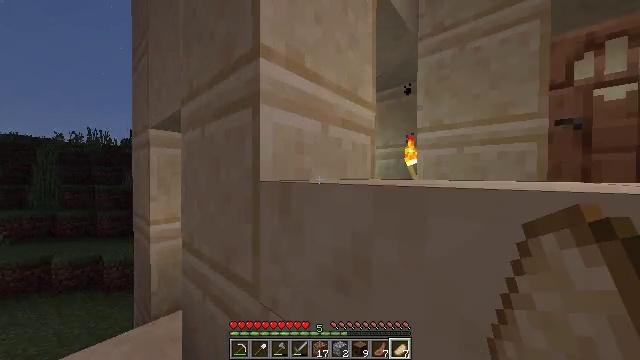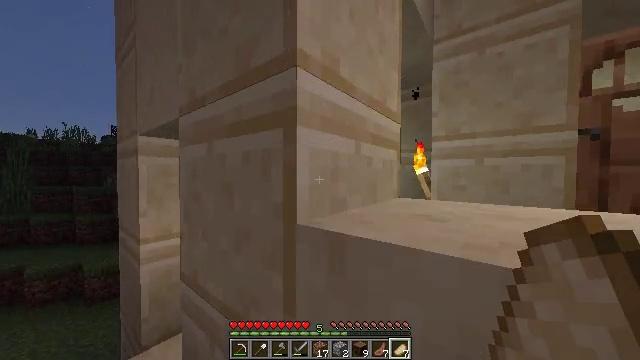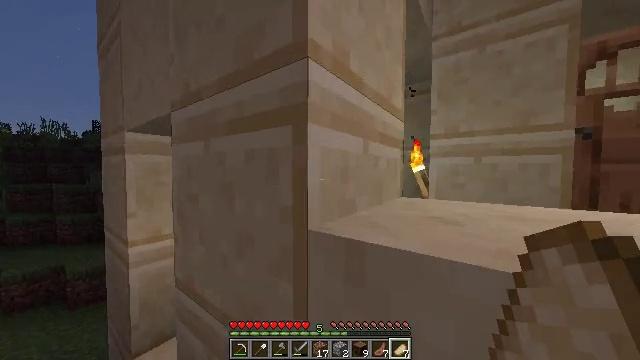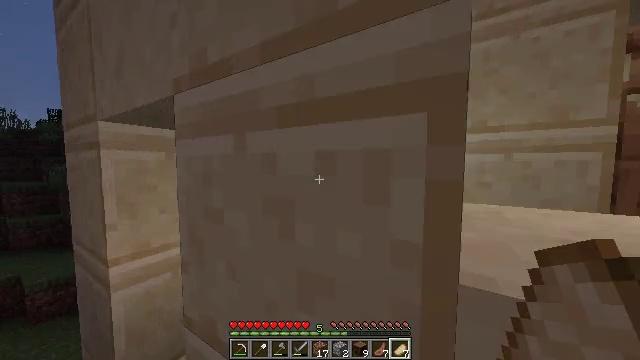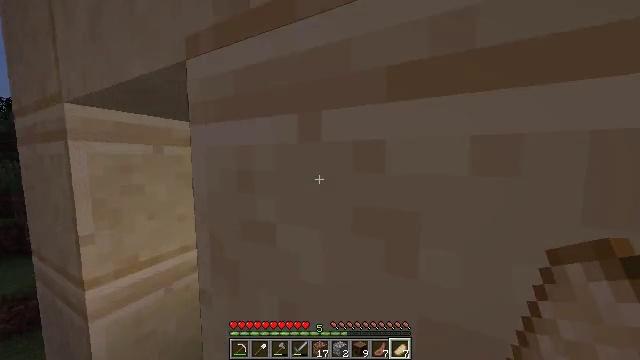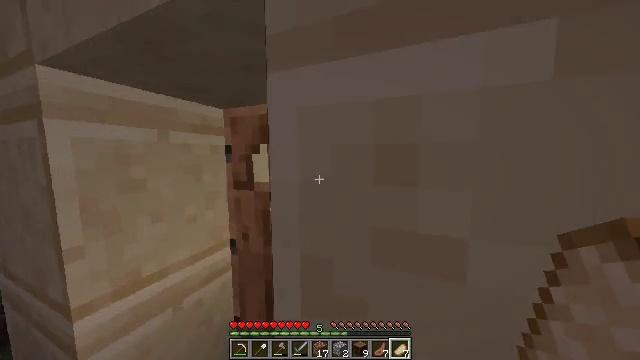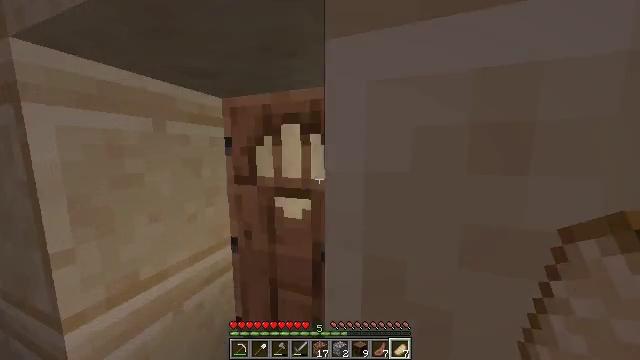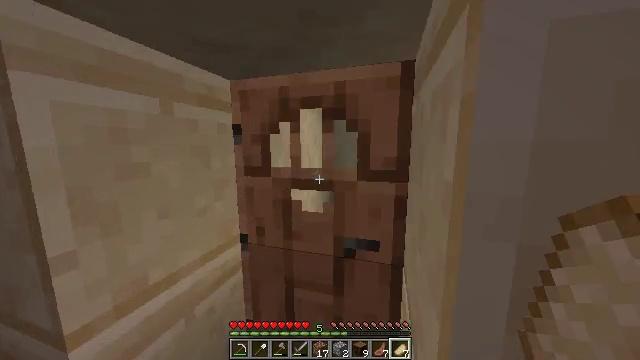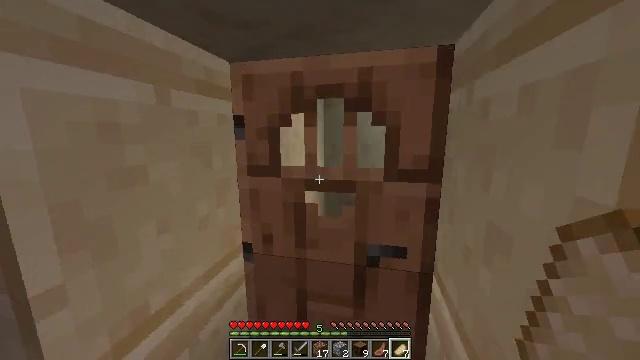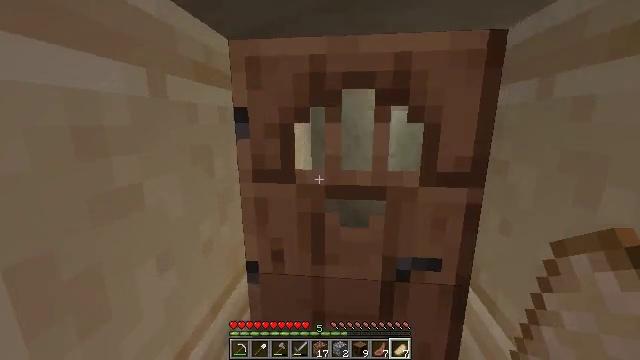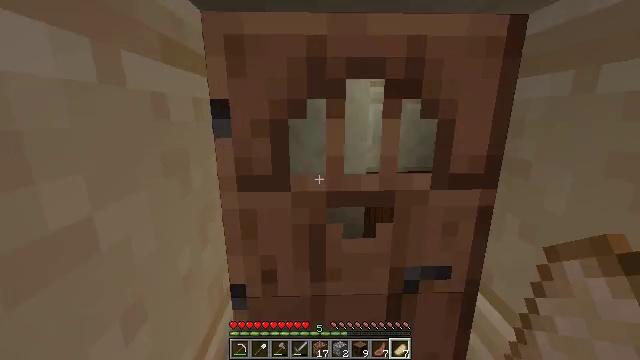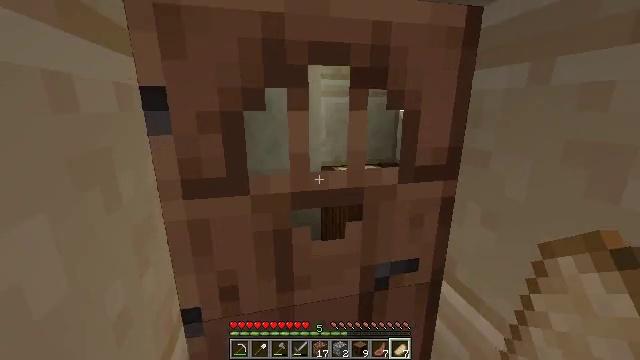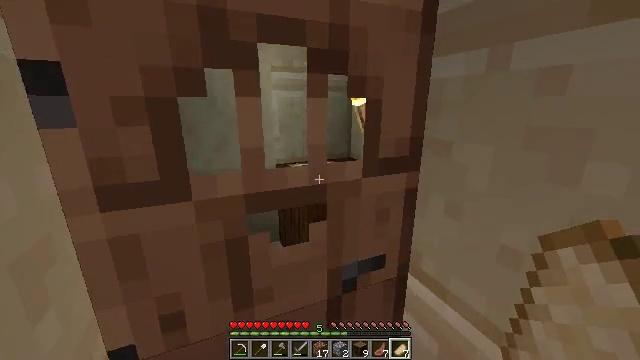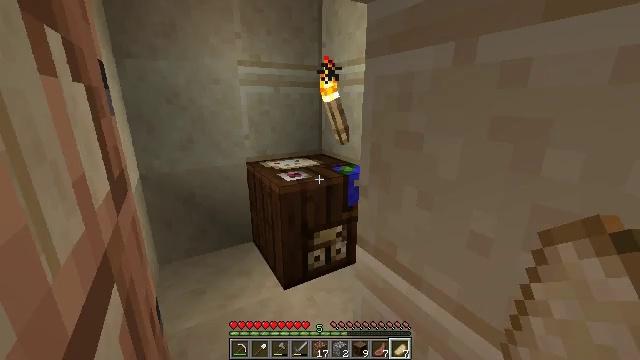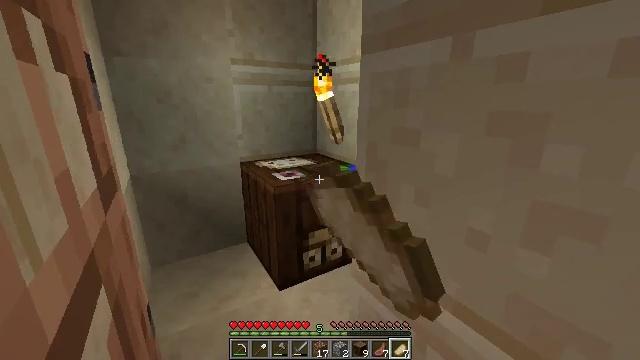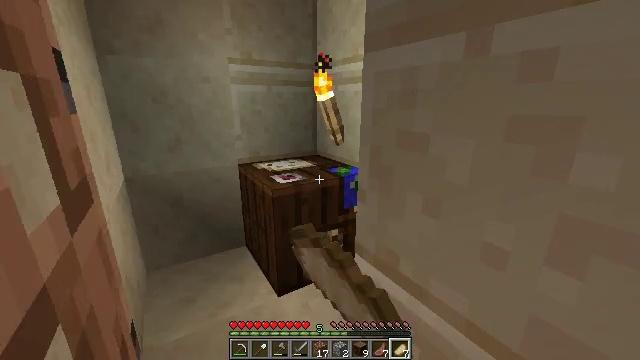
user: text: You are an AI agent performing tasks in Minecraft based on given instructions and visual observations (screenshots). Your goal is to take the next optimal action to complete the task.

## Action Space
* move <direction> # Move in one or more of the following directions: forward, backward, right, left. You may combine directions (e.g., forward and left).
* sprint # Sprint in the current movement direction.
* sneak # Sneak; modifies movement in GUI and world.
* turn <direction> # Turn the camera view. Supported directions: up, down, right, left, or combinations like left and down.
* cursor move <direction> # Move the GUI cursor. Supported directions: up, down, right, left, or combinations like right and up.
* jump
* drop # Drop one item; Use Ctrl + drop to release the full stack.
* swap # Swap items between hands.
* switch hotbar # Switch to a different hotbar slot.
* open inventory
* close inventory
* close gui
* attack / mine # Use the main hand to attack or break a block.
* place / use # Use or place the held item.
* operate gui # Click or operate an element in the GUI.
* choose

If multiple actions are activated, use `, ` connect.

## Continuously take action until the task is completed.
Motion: motion action
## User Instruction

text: Break the hay block to collect it.
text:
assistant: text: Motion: move forward and move left, turn right
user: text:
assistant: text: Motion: move forward and move left, turn right
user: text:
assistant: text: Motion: move forward and move left, turn right and down
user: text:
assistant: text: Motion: move forward and move left, turn right and down
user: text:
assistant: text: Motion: move forward and move left, turn right and down
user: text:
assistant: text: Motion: move forward and move left, turn right and down
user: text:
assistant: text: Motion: move forward and move left, turn right and down
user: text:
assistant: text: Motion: move forward and move left, turn right and down
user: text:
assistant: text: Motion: move forward and move left, turn right and down
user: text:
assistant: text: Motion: move forward, turn right and down
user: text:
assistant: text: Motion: turn right and down
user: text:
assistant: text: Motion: turn right
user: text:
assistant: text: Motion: turn right, use / place
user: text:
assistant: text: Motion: turn right, use / place
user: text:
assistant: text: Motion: move forward, use / place
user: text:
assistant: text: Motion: move forward, use / place
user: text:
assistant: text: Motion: move forward
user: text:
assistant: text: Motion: move forward
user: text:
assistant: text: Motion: move forward, turn right and down
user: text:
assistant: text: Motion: move forward and move left, turn right and down
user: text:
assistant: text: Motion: move forward and move left, turn right and down
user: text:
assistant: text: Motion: move forward and move left, turn right and down
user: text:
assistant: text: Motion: move forward and move left, turn right and down
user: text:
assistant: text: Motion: move forward and move left, turn right and down
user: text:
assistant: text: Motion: turn right and down
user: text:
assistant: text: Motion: turn right
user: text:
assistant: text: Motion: turn right
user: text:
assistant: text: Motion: turn right
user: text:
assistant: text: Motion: turn right and up
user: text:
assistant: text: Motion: move right, turn right and up